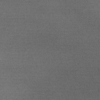
Label: dusty